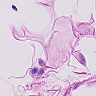
Metastatic tissue present: no